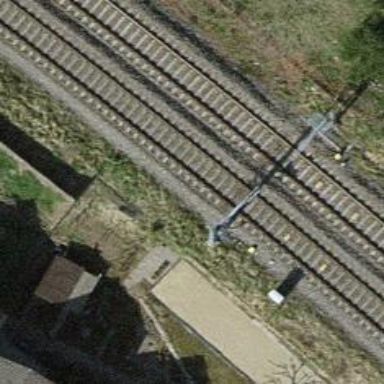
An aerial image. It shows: Railway signal.